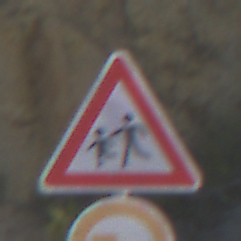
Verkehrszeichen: KinderRechts
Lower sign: UeberholverbotKraftfahrzeuge
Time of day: MorningAfternoon
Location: Outdoor (Nature)
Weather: Clear
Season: NotSpecified
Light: Natural